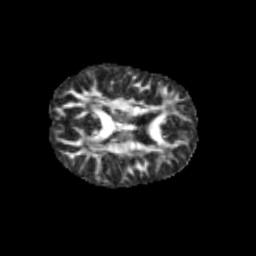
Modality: FA
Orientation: axial
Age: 11
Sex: female
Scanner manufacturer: siemens
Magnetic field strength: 3 T
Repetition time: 3.8 s
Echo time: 0.07 s